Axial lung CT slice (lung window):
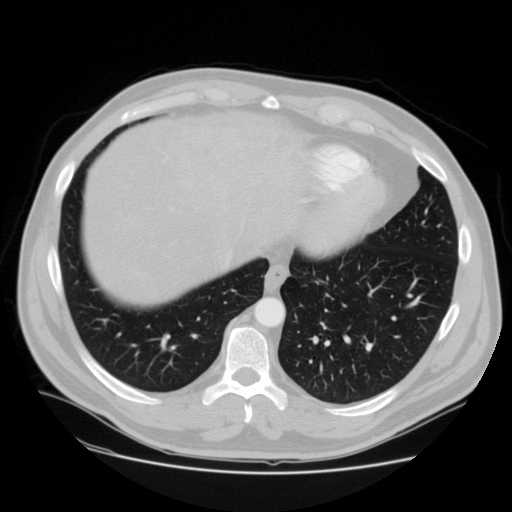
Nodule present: no